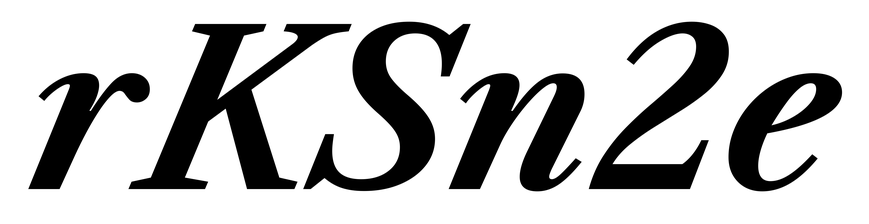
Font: LibreCaslonText-Italic_Bold_Italic